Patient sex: M
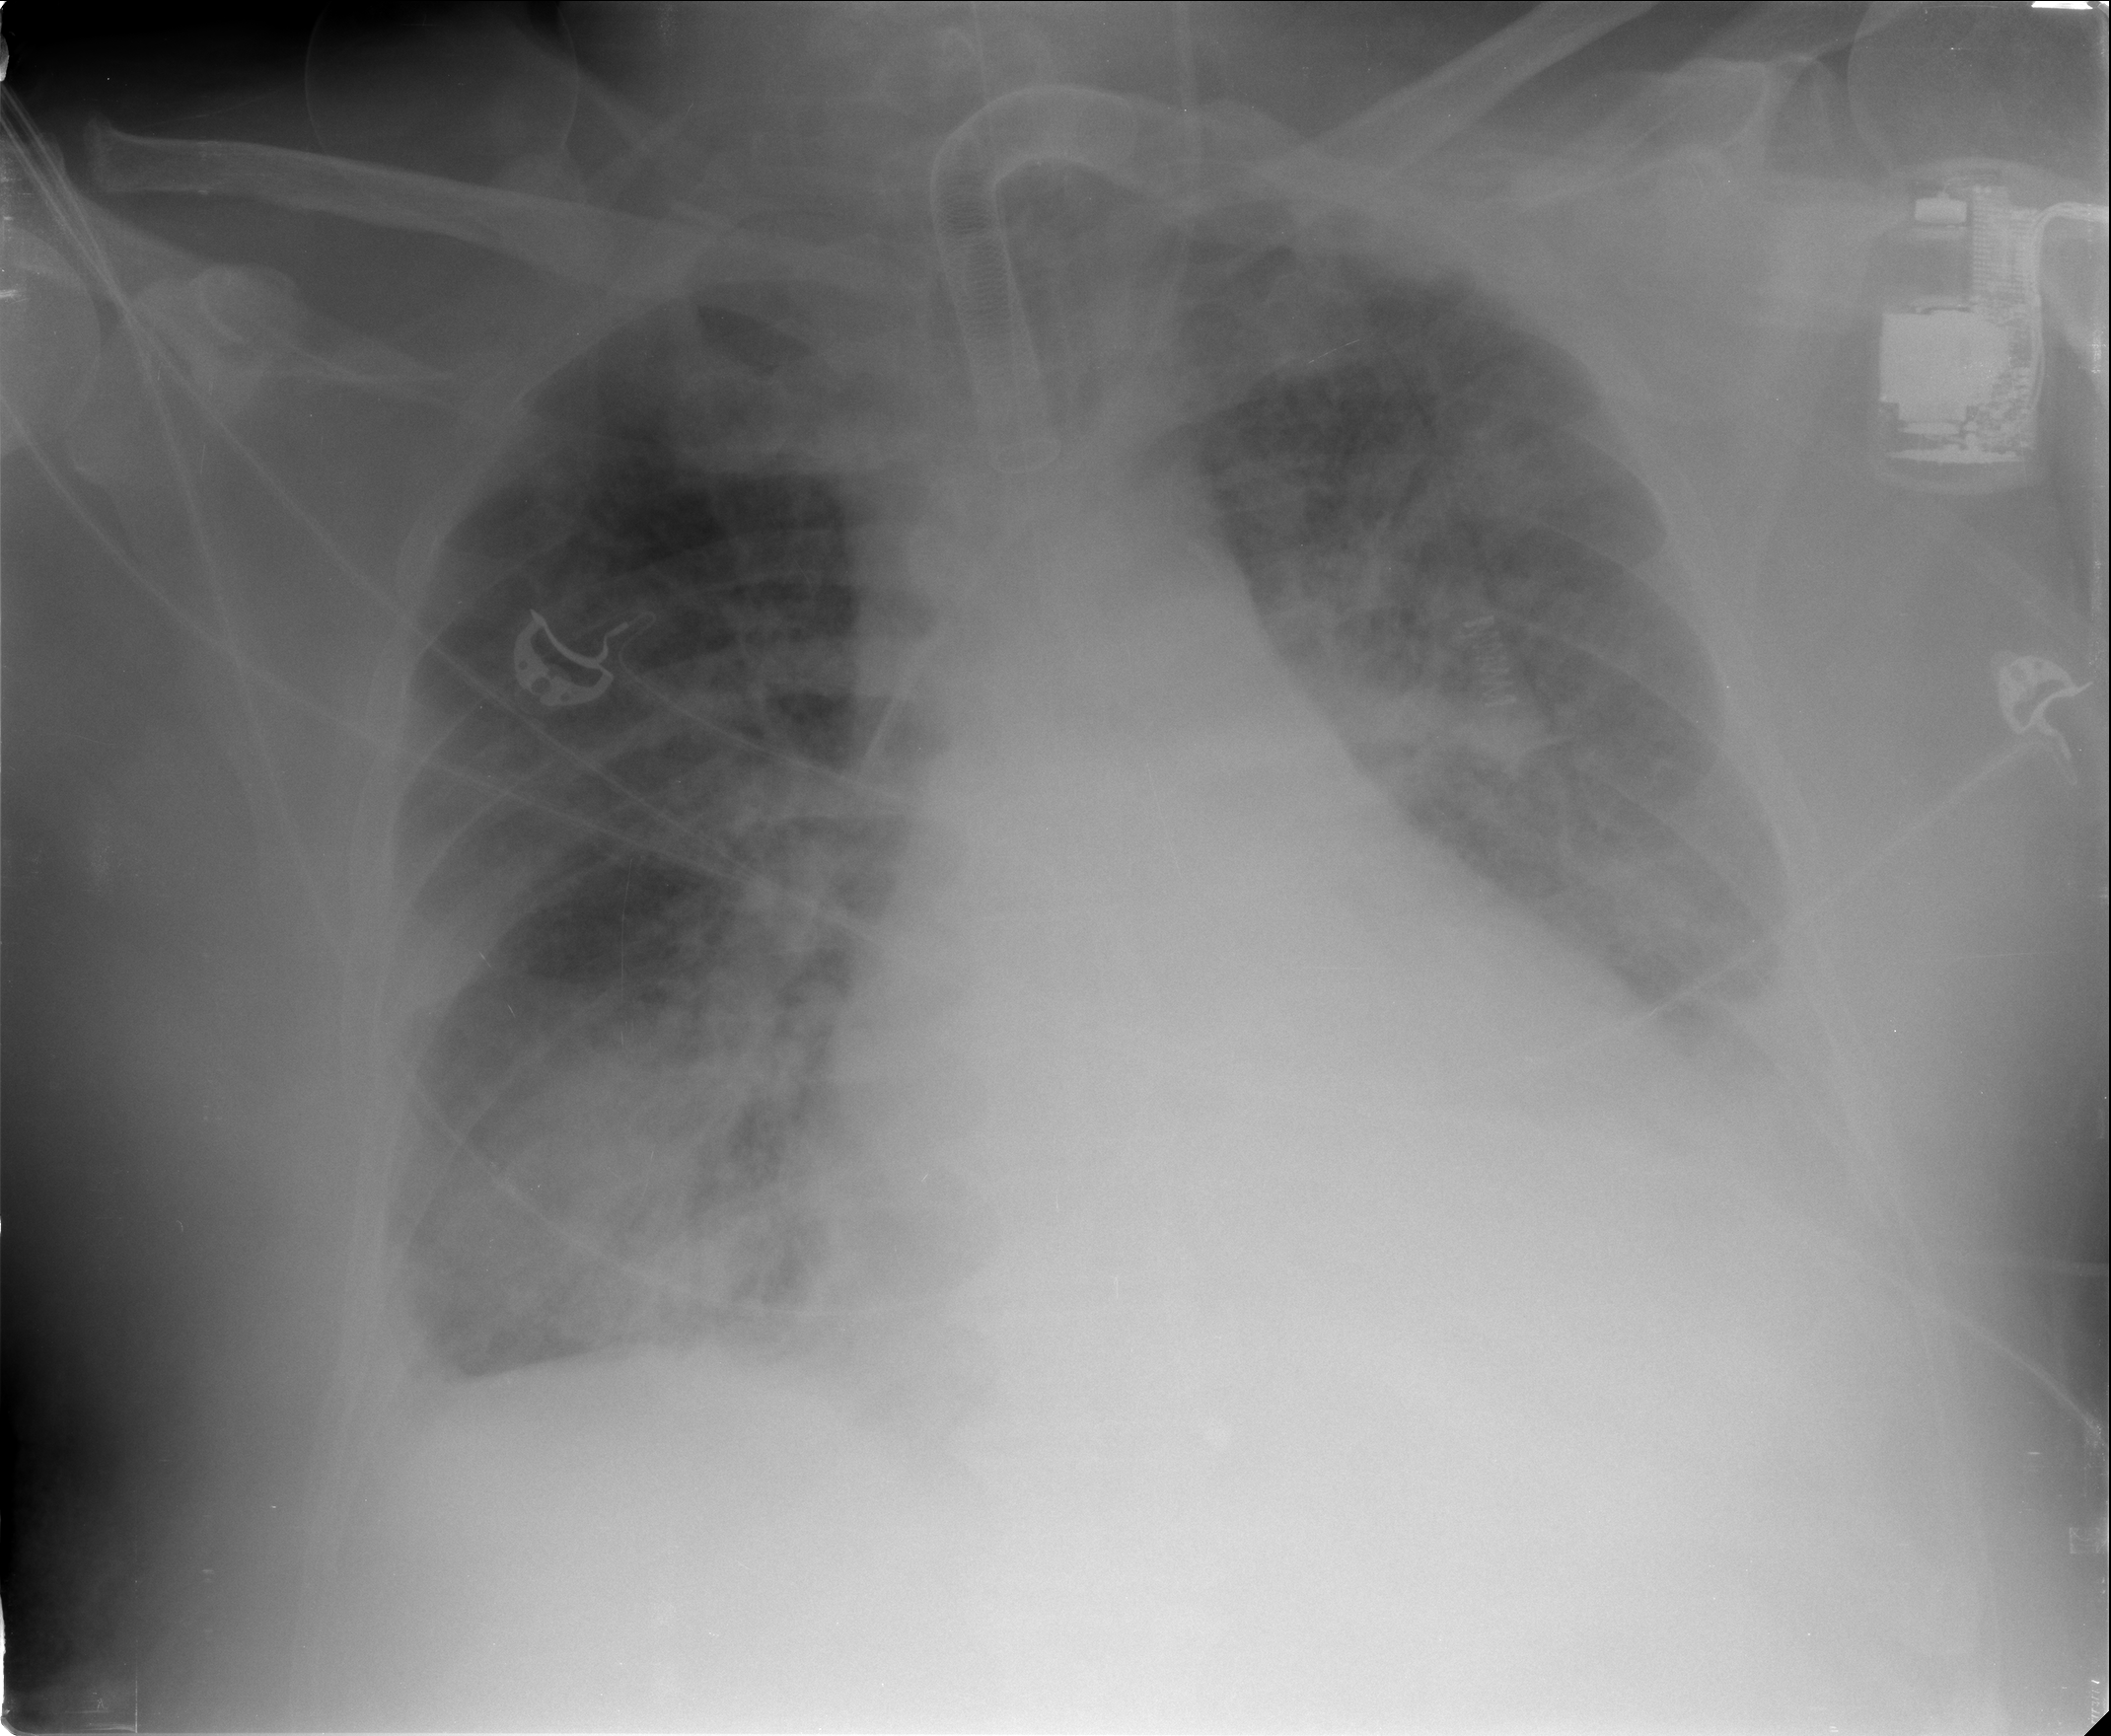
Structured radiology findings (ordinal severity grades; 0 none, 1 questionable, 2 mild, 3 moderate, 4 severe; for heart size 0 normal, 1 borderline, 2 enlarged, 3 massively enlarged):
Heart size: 2
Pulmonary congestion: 3
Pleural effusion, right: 2
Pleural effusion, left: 2
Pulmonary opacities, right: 2
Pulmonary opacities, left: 2
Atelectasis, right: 2
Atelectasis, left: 2